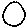
Label: circle